Question: So I'm trying to place an image into a scene using opencv. I can rotate it about its centre (z axis) using GetRotationMatrix2d and warpaffine. I'm wondering to I need to use a perspective transform? Or can I just create a 3d rotation matrix and plug it into warpaffine? And is there any getRotationMatrix equivalent for 3d?
Thanks!
Edit: I found <URL> but it does not work for me.
My code is below And I have gotten it to rotate, although I'm not sure what focal length I should be using? everytime I rotate about a different angle I need to play around with the focal length to get it right. Say if I rotate my image 45' it looks like the pic below but that's clearly warped off in some way...

'''
void rotateImage(const Mat &input, Mat &output, double alpha, double beta, double gamma, double dx, double dy, double dz, double f)
{
alpha = (alpha - 90.)*CV_PI/180.;
beta = (beta - 90.)*CV_PI/180.;
gamma = (gamma - 90.)*CV_PI/180.;
// get width and height for ease of use in matrices
double w = (double)input.cols;
double h = (double)input.rows;
// Projection 2D -> 3D matrix
Mat A1 = (Mat_<double>(4,3) <<
1, 0, -w/2,
0, 1, -h/2,
0, 0, 0,
0, 0, 1);
// Rotation matrices around the X, Y, and Z axis
Mat RX = (Mat_<double>(4, 4) <<
1, 0, 0, 0,
0, cos(alpha), -sin(alpha), 0,
0, sin(alpha), cos(alpha), 0,
0, 0, 0, 1);
Mat RY = (Mat_<double>(4, 4) <<
cos(beta), 0, -sin(beta), 0,
0, 1, 0, 0,
sin(beta), 0, cos(beta), 0,
0, 0, 0, 1);
Mat RZ = (Mat_<double>(4, 4) <<
cos(gamma), -sin(gamma), 0, 0,
sin(gamma), cos(gamma), 0, 0,
0, 0, 1, 0,
0, 0, 0, 1);
// Composed rotation matrix with (RX, RY, RZ)
Mat R = RX * RY * RZ;
// Translation matrix
Mat T = (Mat_<double>(4, 4) <<
1, 0, 0, dx,
0, 1, 0, dy,
0, 0, 1, dz,
0, 0, 0, 1);
// 3D -> 2D matrix
Mat A2 = (Mat_<double>(3,4) <<
f, 0, w/2, 0,
0, f, h/2, 0,
0, 0, 1, 0);
// Final transformation matrix
Mat trans = A2 * (T * (R * A1));
// Apply matrix transformation
warpPerspective(input, output, trans, input.size(), INTER_LANCZOS4);
}
'''
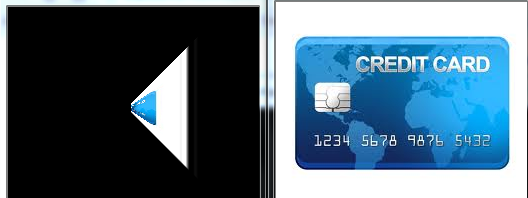
Answer: Does translation work? Try the following code instead.
'''
Mat T = (Mat_<double>(4, 4) <<
1, 0, 0, 0,
0, 1, 0, 0,
0, 0, 1, 0,
dx, dy, dz, 1);
'''